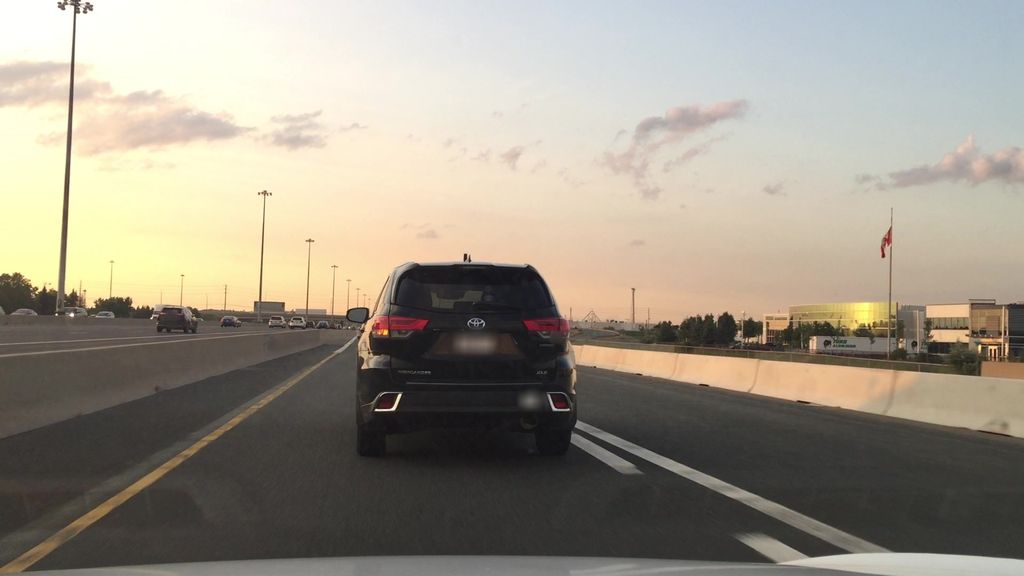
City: toronto